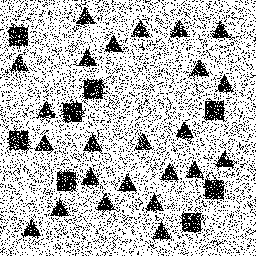
Squares: 8
Triangles: 24
Stars: 0
Total shapes: 32